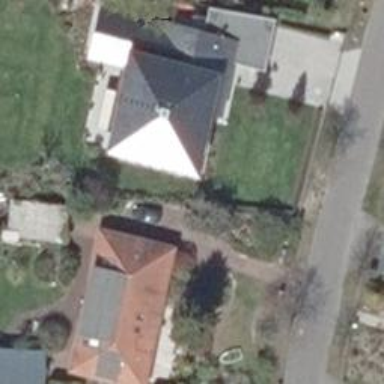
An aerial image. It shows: Residential building with pyramidal roof shape.